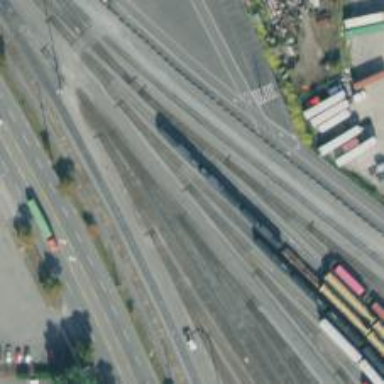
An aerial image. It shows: Railway yard.